Brain MRI, t1w sequence, axial 2D slice.
Patient: age 28, sex M, weight 90 kg, height 1.9 m
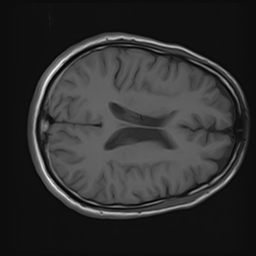